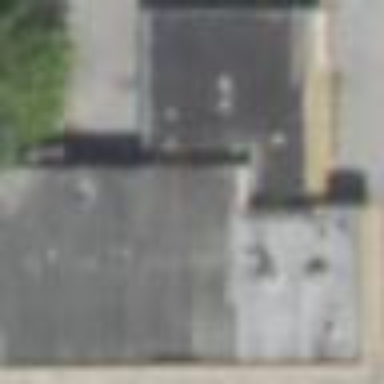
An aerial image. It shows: Commercial building.